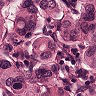
Metastatic tissue present: yes